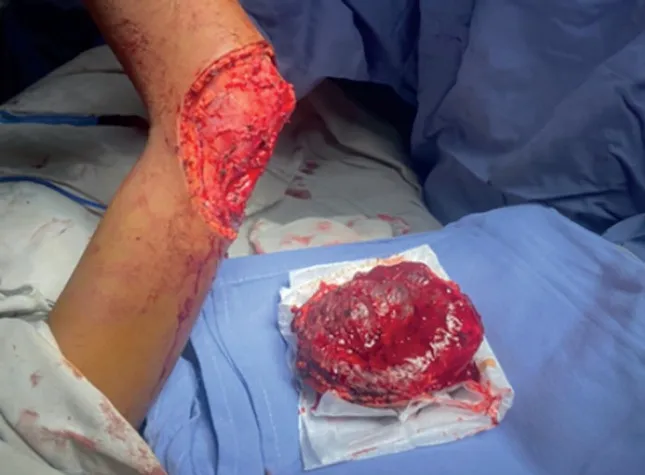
Excision of tumour on right elbow. Source: Clinical record.
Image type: medical_photograph (other_medical_photograph)